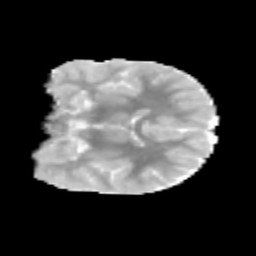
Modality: MD
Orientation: coronal
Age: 9
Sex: female
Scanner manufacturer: siemens
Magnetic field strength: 3 T
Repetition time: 3.8 s
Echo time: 0.07 s